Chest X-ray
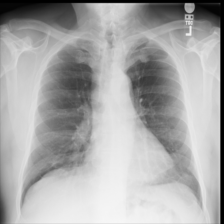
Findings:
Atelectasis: negative
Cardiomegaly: negative
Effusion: negative
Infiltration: negative
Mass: negative
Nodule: negative
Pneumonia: negative
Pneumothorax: negative
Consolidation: negative
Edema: negative
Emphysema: negative
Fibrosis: negative
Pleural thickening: negative
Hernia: negative